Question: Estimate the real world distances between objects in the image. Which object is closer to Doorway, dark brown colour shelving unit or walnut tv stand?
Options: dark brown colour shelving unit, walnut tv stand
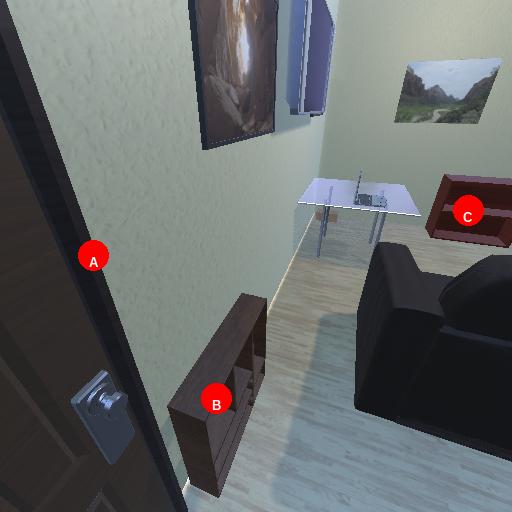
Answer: dark brown colour shelving unit